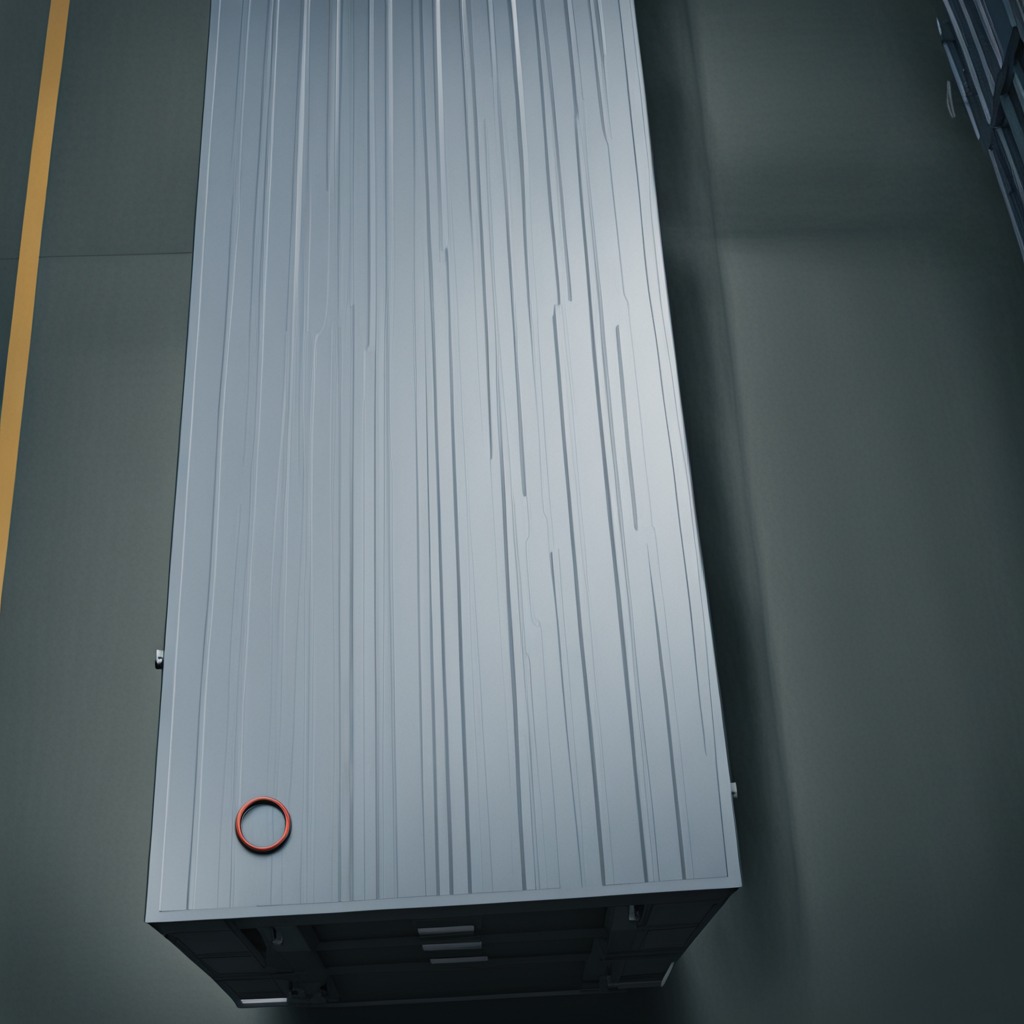
A rubber O-ring is lying on a toolbox surface in an airplane hangar workshop 8K.